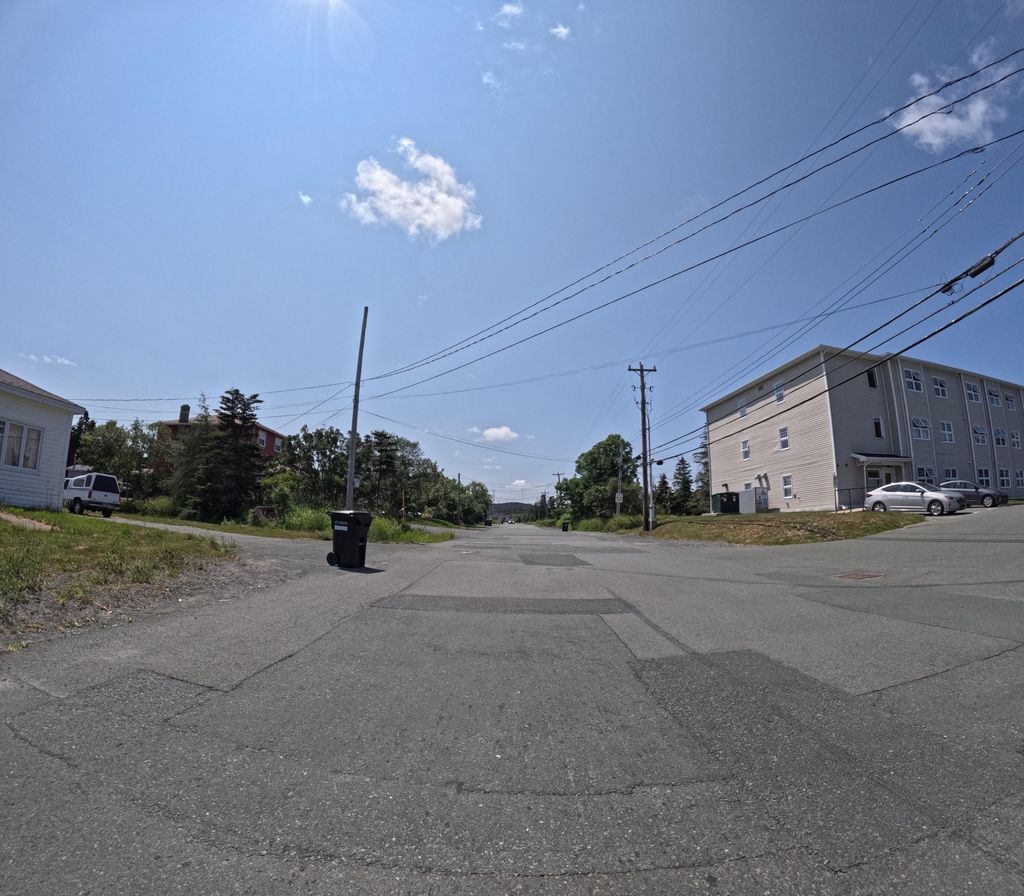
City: st_johns